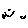
Label: smiley face